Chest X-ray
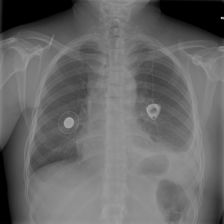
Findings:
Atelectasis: negative
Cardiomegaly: negative
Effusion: positive
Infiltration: negative
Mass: negative
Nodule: negative
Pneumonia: negative
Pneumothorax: negative
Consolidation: negative
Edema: negative
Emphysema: negative
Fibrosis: negative
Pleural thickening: negative
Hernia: negative